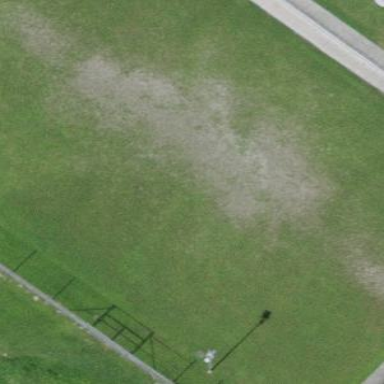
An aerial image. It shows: Grass pitch designated for multiple sports activities.